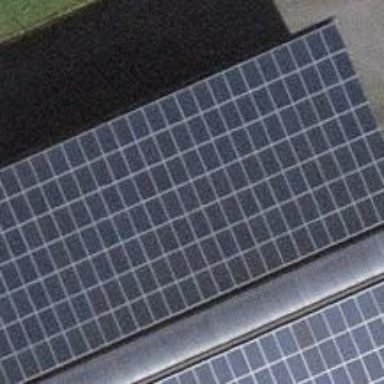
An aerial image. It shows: Solar power generator with photovoltaic panels.